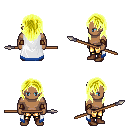
a pixel art fantasy rpg character, male body template, human, dark skin, white trimmed cape, gold greaves, gold long hairstyle, leather bracers, brown shoes, spear, four views (front, back, left, right), 2x2 character sprite sheet, small pixel art, hard edges, no anti-aliasing